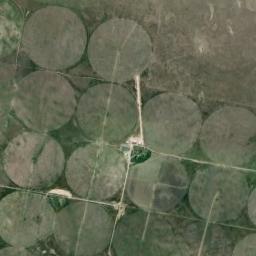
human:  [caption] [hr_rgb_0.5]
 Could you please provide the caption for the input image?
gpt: Circular farmland is not large .

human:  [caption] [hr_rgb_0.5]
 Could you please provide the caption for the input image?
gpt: Several green circular farmlands are neatly arranged on the ground .

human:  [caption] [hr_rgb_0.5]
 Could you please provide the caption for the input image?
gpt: Many light green neatly arranged circular farmland .

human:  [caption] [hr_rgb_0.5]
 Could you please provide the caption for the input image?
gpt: There are some light green circle farmland .

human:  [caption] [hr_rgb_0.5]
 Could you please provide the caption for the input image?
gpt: There are a dozen of circular farmlands of the same size arranged neatly .